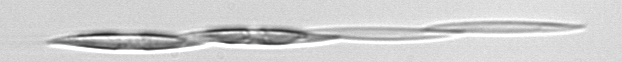
Label: Pseudo-nitzschia